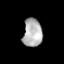
Tissue: lung
Cell type: Endothelial cells
Senescence score: 0.6568
Nuclear area (px): 526
Mean DAPI intensity: 178.251